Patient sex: F
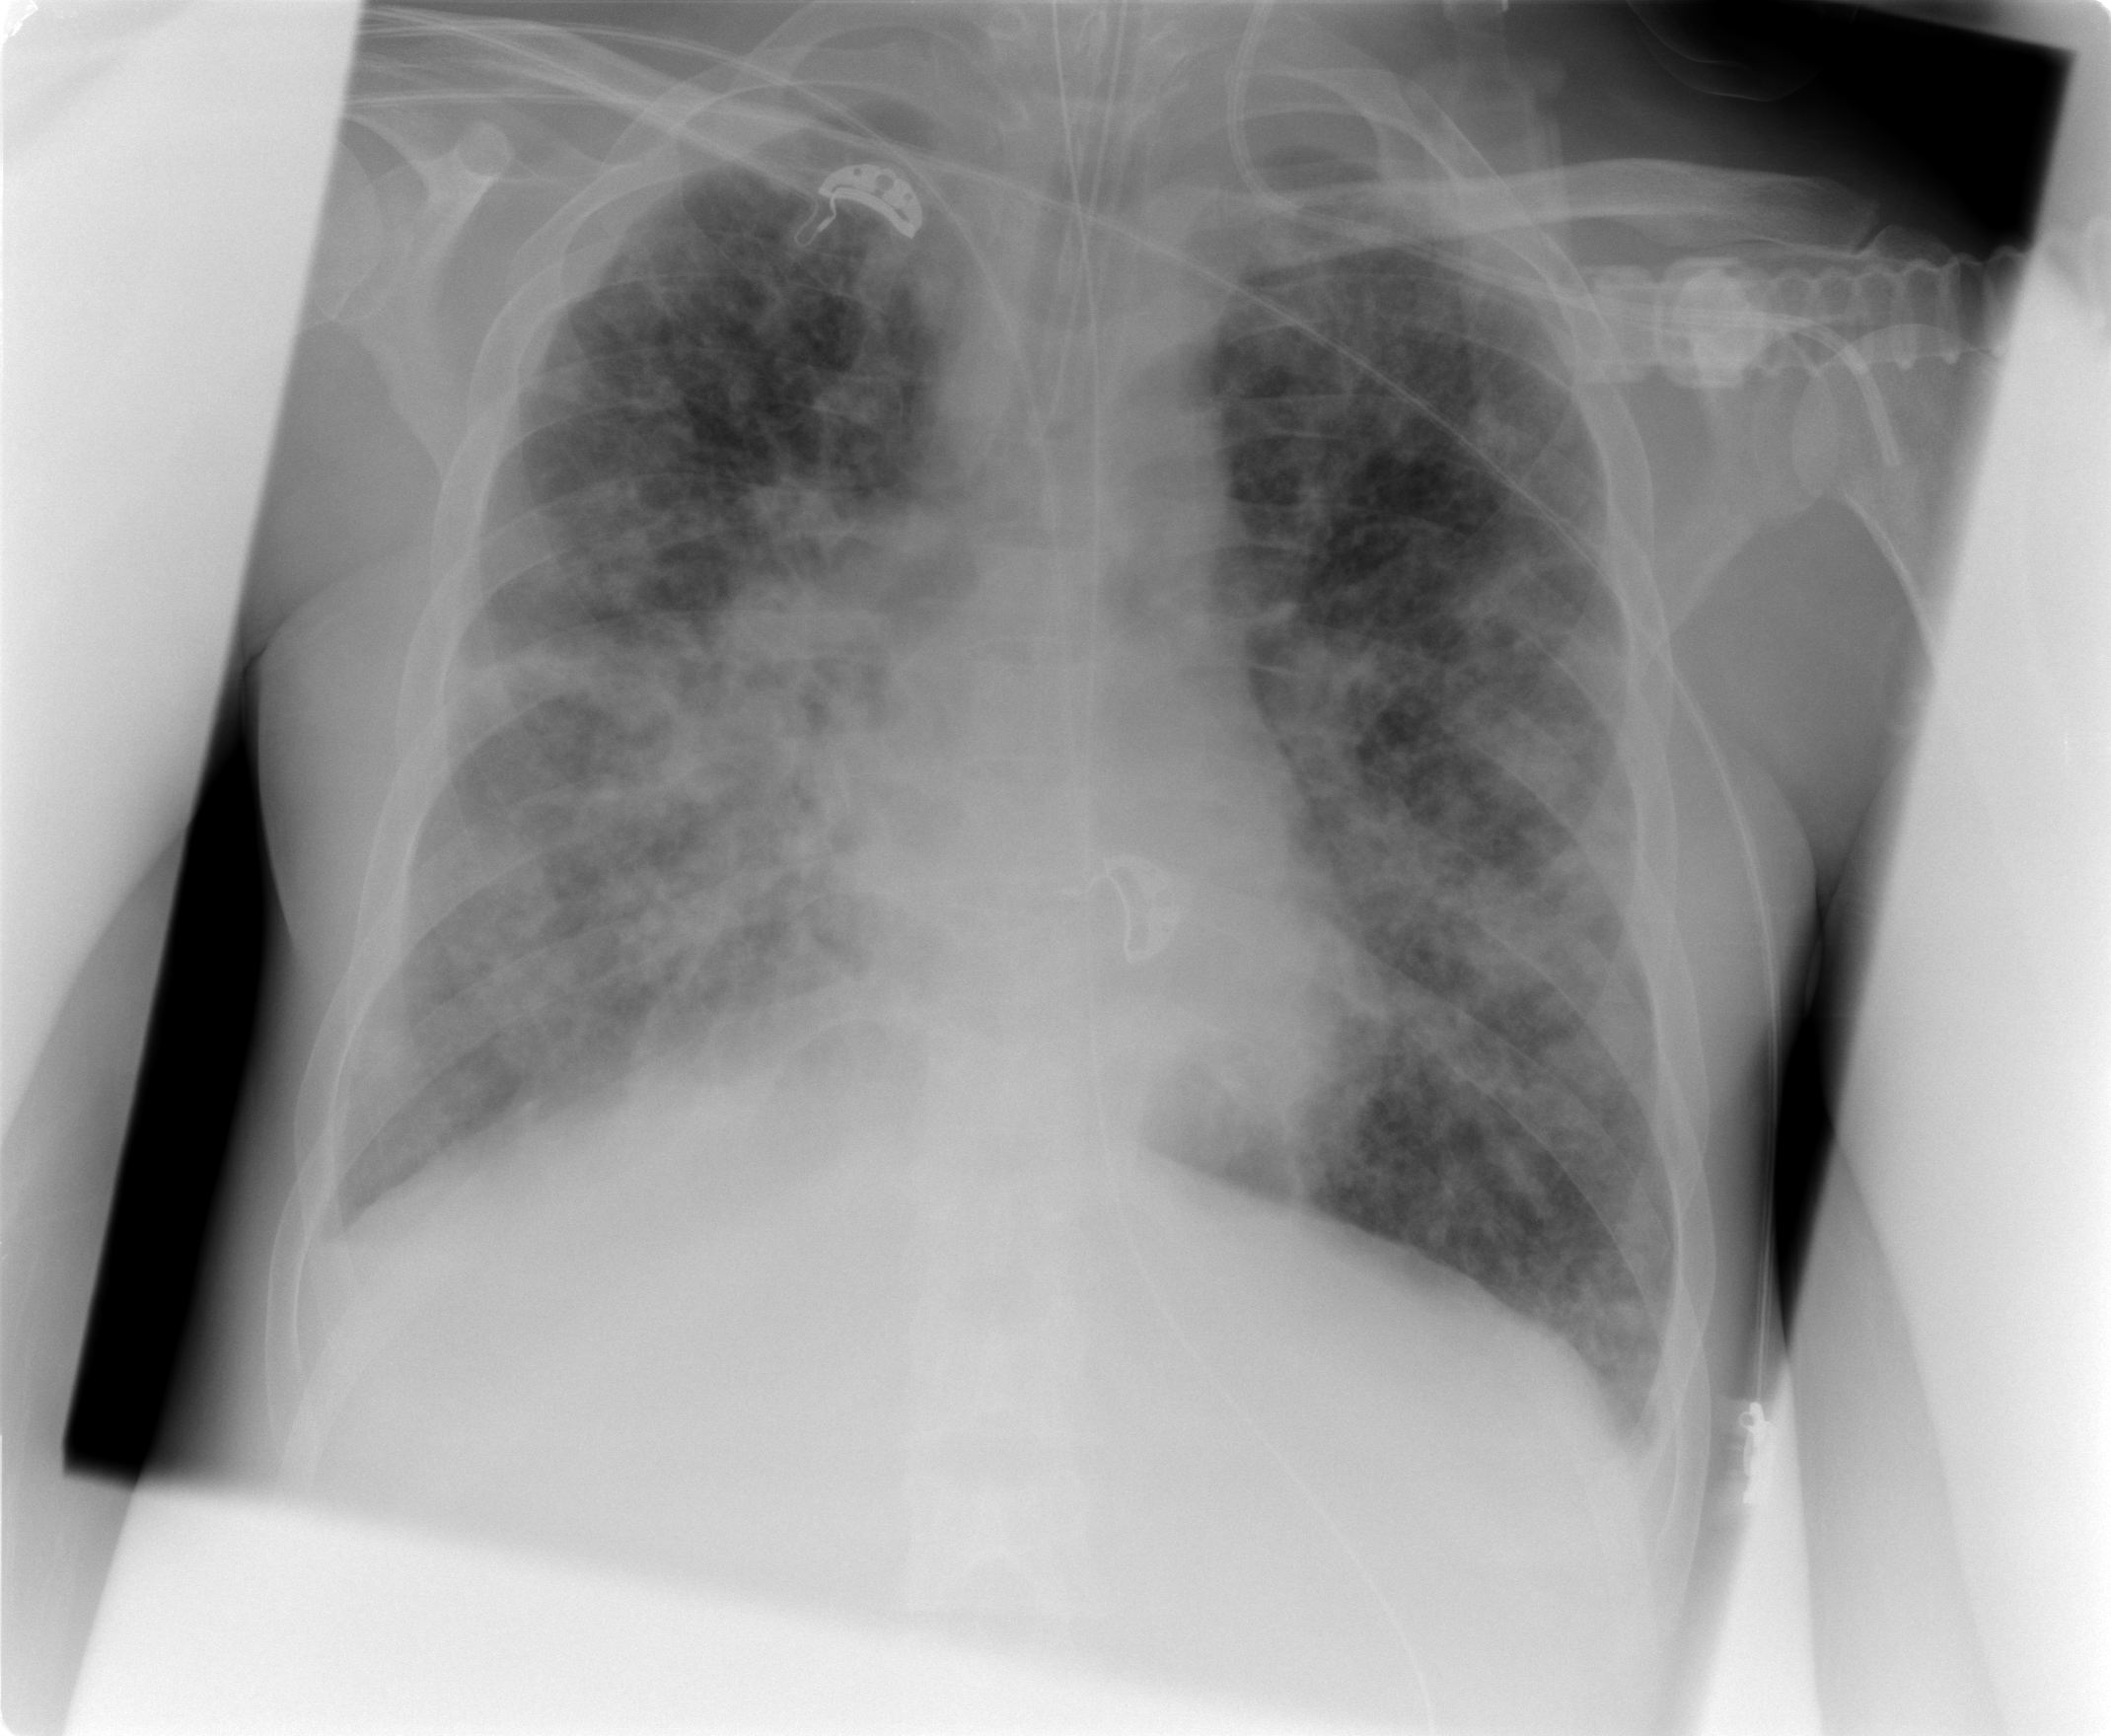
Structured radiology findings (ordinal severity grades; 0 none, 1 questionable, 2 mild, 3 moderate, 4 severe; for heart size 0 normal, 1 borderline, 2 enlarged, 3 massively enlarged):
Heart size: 0
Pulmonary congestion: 0
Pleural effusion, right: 2
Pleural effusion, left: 1
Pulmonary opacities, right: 3
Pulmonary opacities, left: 3
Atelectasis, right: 2
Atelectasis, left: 2